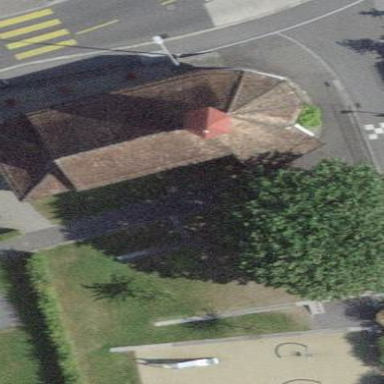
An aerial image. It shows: Building serving as place of worship.